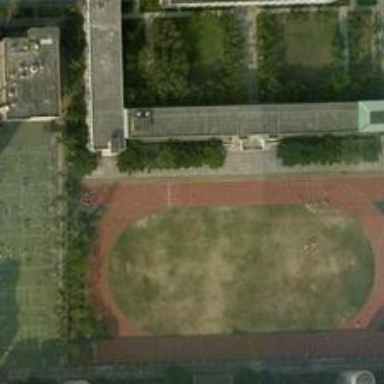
Basketball courts, soccer fields and tennis courts are close to the building, and many people are gathered here .